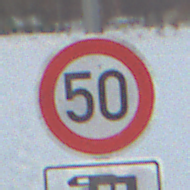
Verkehrszeichen: Geschwindigkeit50
Zusatzzeichen unten: HinweisDurchSinnbild23
Umgebung: Outdoor, Nature
Tageszeit: SunriseSunset
Wetter: PartlyCloudy
Licht: Natural
Jahreszeit: NotSpecified
Kontrast: LowContrast